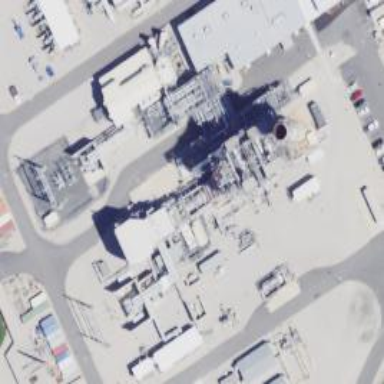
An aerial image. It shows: Gas turbine power generator.